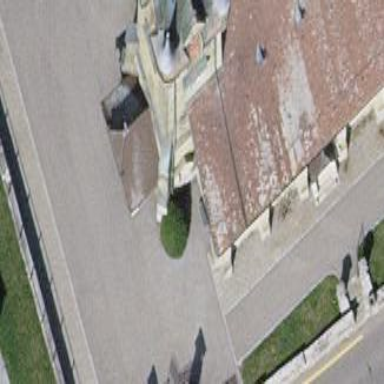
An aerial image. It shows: Bell tower that is part of building.